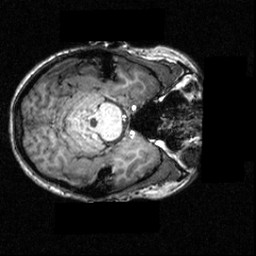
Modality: T1w
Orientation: axial
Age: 20
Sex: female
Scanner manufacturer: siemens
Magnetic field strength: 3.951 T
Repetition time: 1.5 s
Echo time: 0.00335 s